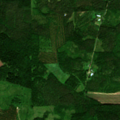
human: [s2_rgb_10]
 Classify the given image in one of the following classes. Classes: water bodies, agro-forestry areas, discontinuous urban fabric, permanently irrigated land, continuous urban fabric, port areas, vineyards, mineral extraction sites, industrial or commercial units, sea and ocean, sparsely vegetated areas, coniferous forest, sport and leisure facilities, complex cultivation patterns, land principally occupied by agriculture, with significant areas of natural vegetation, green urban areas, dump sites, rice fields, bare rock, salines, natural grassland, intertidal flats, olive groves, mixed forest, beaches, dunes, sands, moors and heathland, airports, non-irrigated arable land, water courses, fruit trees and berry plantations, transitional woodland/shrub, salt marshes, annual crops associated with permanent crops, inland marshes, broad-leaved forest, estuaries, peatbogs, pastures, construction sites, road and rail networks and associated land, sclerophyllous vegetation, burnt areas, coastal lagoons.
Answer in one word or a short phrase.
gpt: coniferous forest, mixed forest, transitional woodland/shrub